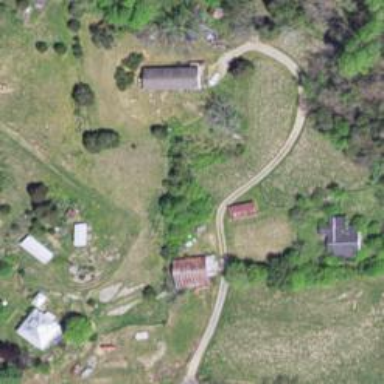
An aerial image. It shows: Driveway.